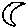
Label: moon